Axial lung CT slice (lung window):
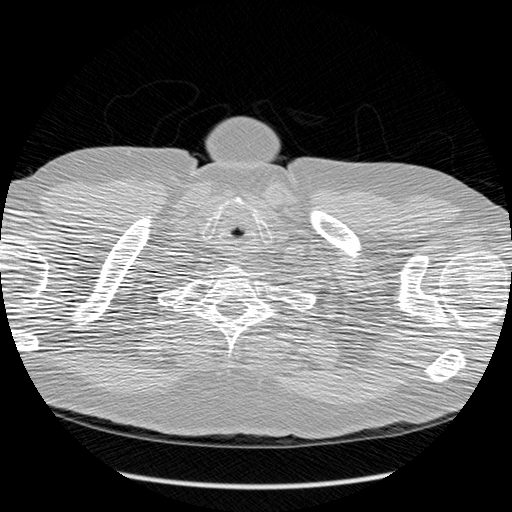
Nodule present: no